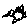
Label: bird